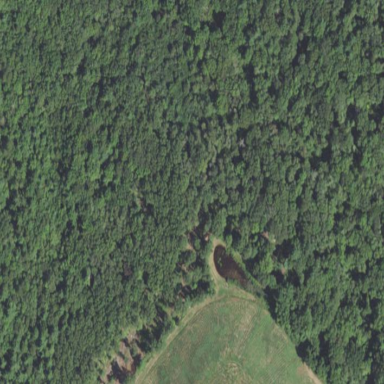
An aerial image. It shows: Swampy wetland area.